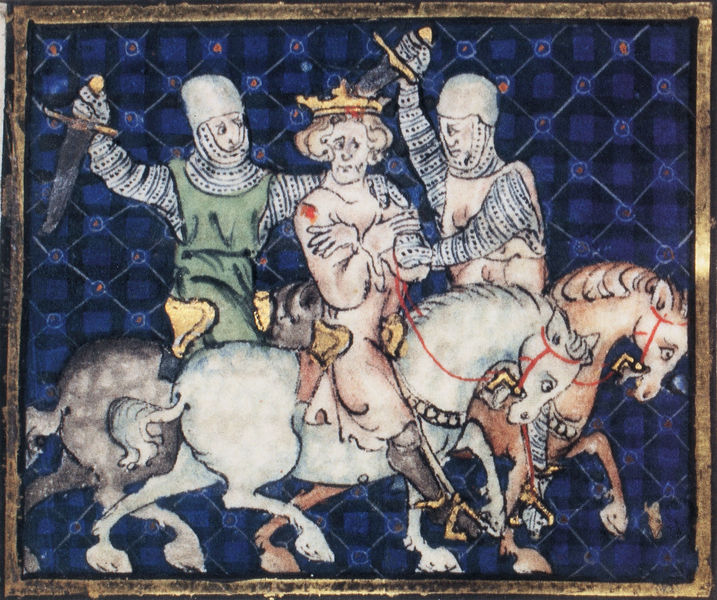
Titel: Berliner Alexanderroman
Institution: Berlin, Preußischer Kulturbesitz, Kupferstichkabinett
Schlagwörter: blau, gemälde, kampf, nackt, weiß, grün, bewegung, fenster, männer, zeichnung, malerei, muster, teppich, messer, mord, rahmen, silber, krone, pferd, pferde, reiter, reiten, sattel, zügel, gewalt, krieg, könig, soldaten, karos, blut, spott, gefangen, illustration, schwert, schwerter, streit, überfall, helm, mosaik, ritter, rüstung, schimmel, puppen, jesus, dolch, ermordung, mittelalter, rappen, email, quadrat, steigend, neuzeit, buchmalerei, gefesselt, kettenhemd, lrieg, tötung, verhaftet, pfede